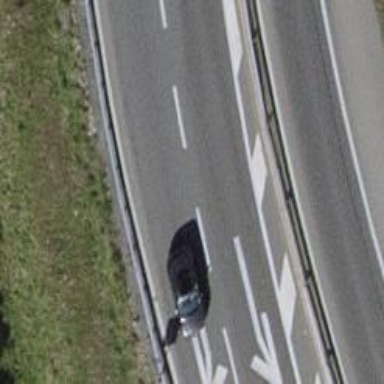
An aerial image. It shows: Asphalt motorway link.